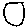
Label: circle